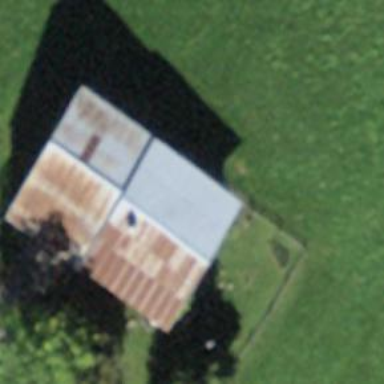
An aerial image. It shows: Rural barn.